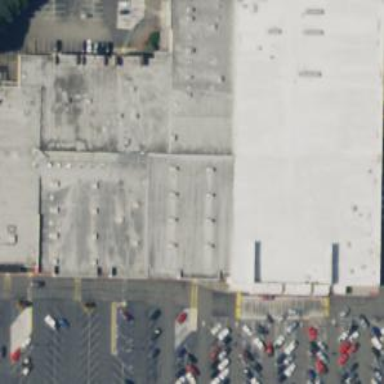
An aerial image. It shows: Parking area with asphalt surface.